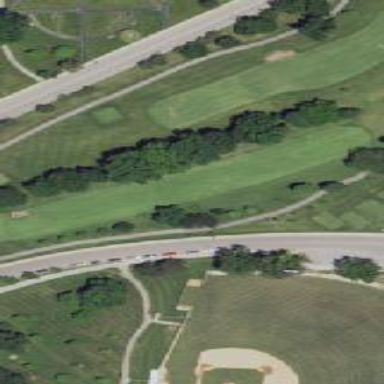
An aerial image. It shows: Grassy golf fairway.